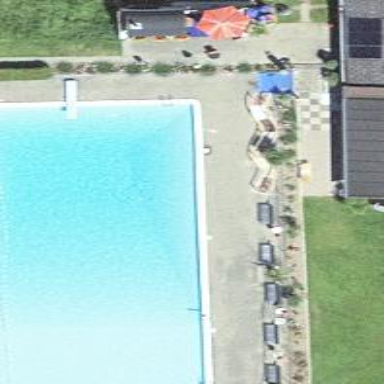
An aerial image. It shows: Swimming pool area designated for leisure and sport.